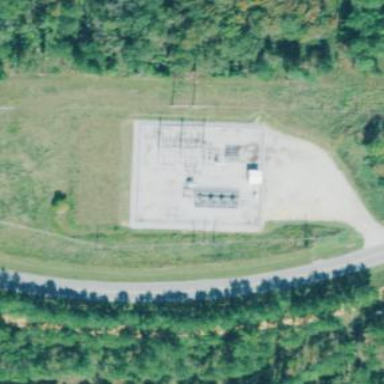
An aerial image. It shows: Distribution level power substation surrounded by fence.